Question: When UIAlertViews pop up, there is a vignette effect in the background. That is, the edges are darker and the center is lighter.

I was wondering if this vignette effect was built into Cocoa Touch. I would like to show the vignette behind one of my custom views.
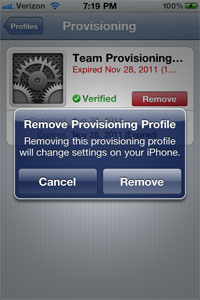
Answer: It built into UIKit (as UIAlertView is part of UIKit), but it's not public.
It shouldn't be too hard to create the same effect, though. It's just a radial gradient, which you can draw in code or Photoshop.
If you know, the background is a class called '_UIAlertNormalizingOverlayWindow' with the following class hierarchy:
'''
_UIAlertNormalizingOverlayWindow
_UIAlertOverlayWindow
UIWindow
'''